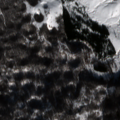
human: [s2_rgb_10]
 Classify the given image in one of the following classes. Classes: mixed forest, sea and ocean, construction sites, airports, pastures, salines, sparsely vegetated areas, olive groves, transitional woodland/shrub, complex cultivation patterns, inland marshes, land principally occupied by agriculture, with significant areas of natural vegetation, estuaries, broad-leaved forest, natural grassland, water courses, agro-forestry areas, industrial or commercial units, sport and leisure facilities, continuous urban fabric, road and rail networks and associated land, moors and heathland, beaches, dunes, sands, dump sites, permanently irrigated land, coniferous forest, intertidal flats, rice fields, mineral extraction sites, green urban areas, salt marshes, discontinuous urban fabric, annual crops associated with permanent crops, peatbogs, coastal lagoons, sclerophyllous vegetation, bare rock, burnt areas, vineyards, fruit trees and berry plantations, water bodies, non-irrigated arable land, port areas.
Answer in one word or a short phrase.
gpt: broad-leaved forest, natural grassland